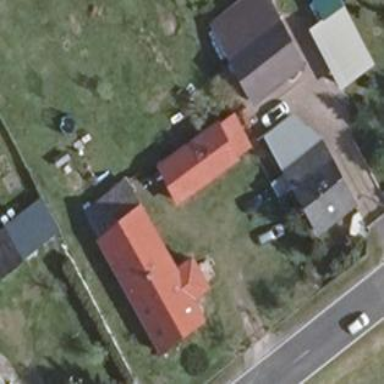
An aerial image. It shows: Gabled house with red roof oriented along its length.